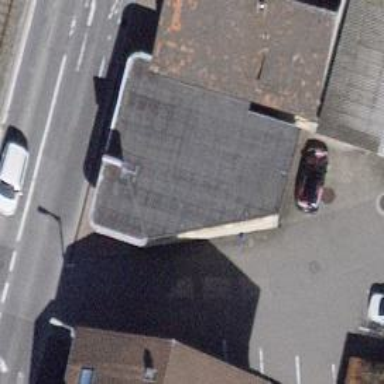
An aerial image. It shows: Fuel station.